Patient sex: M
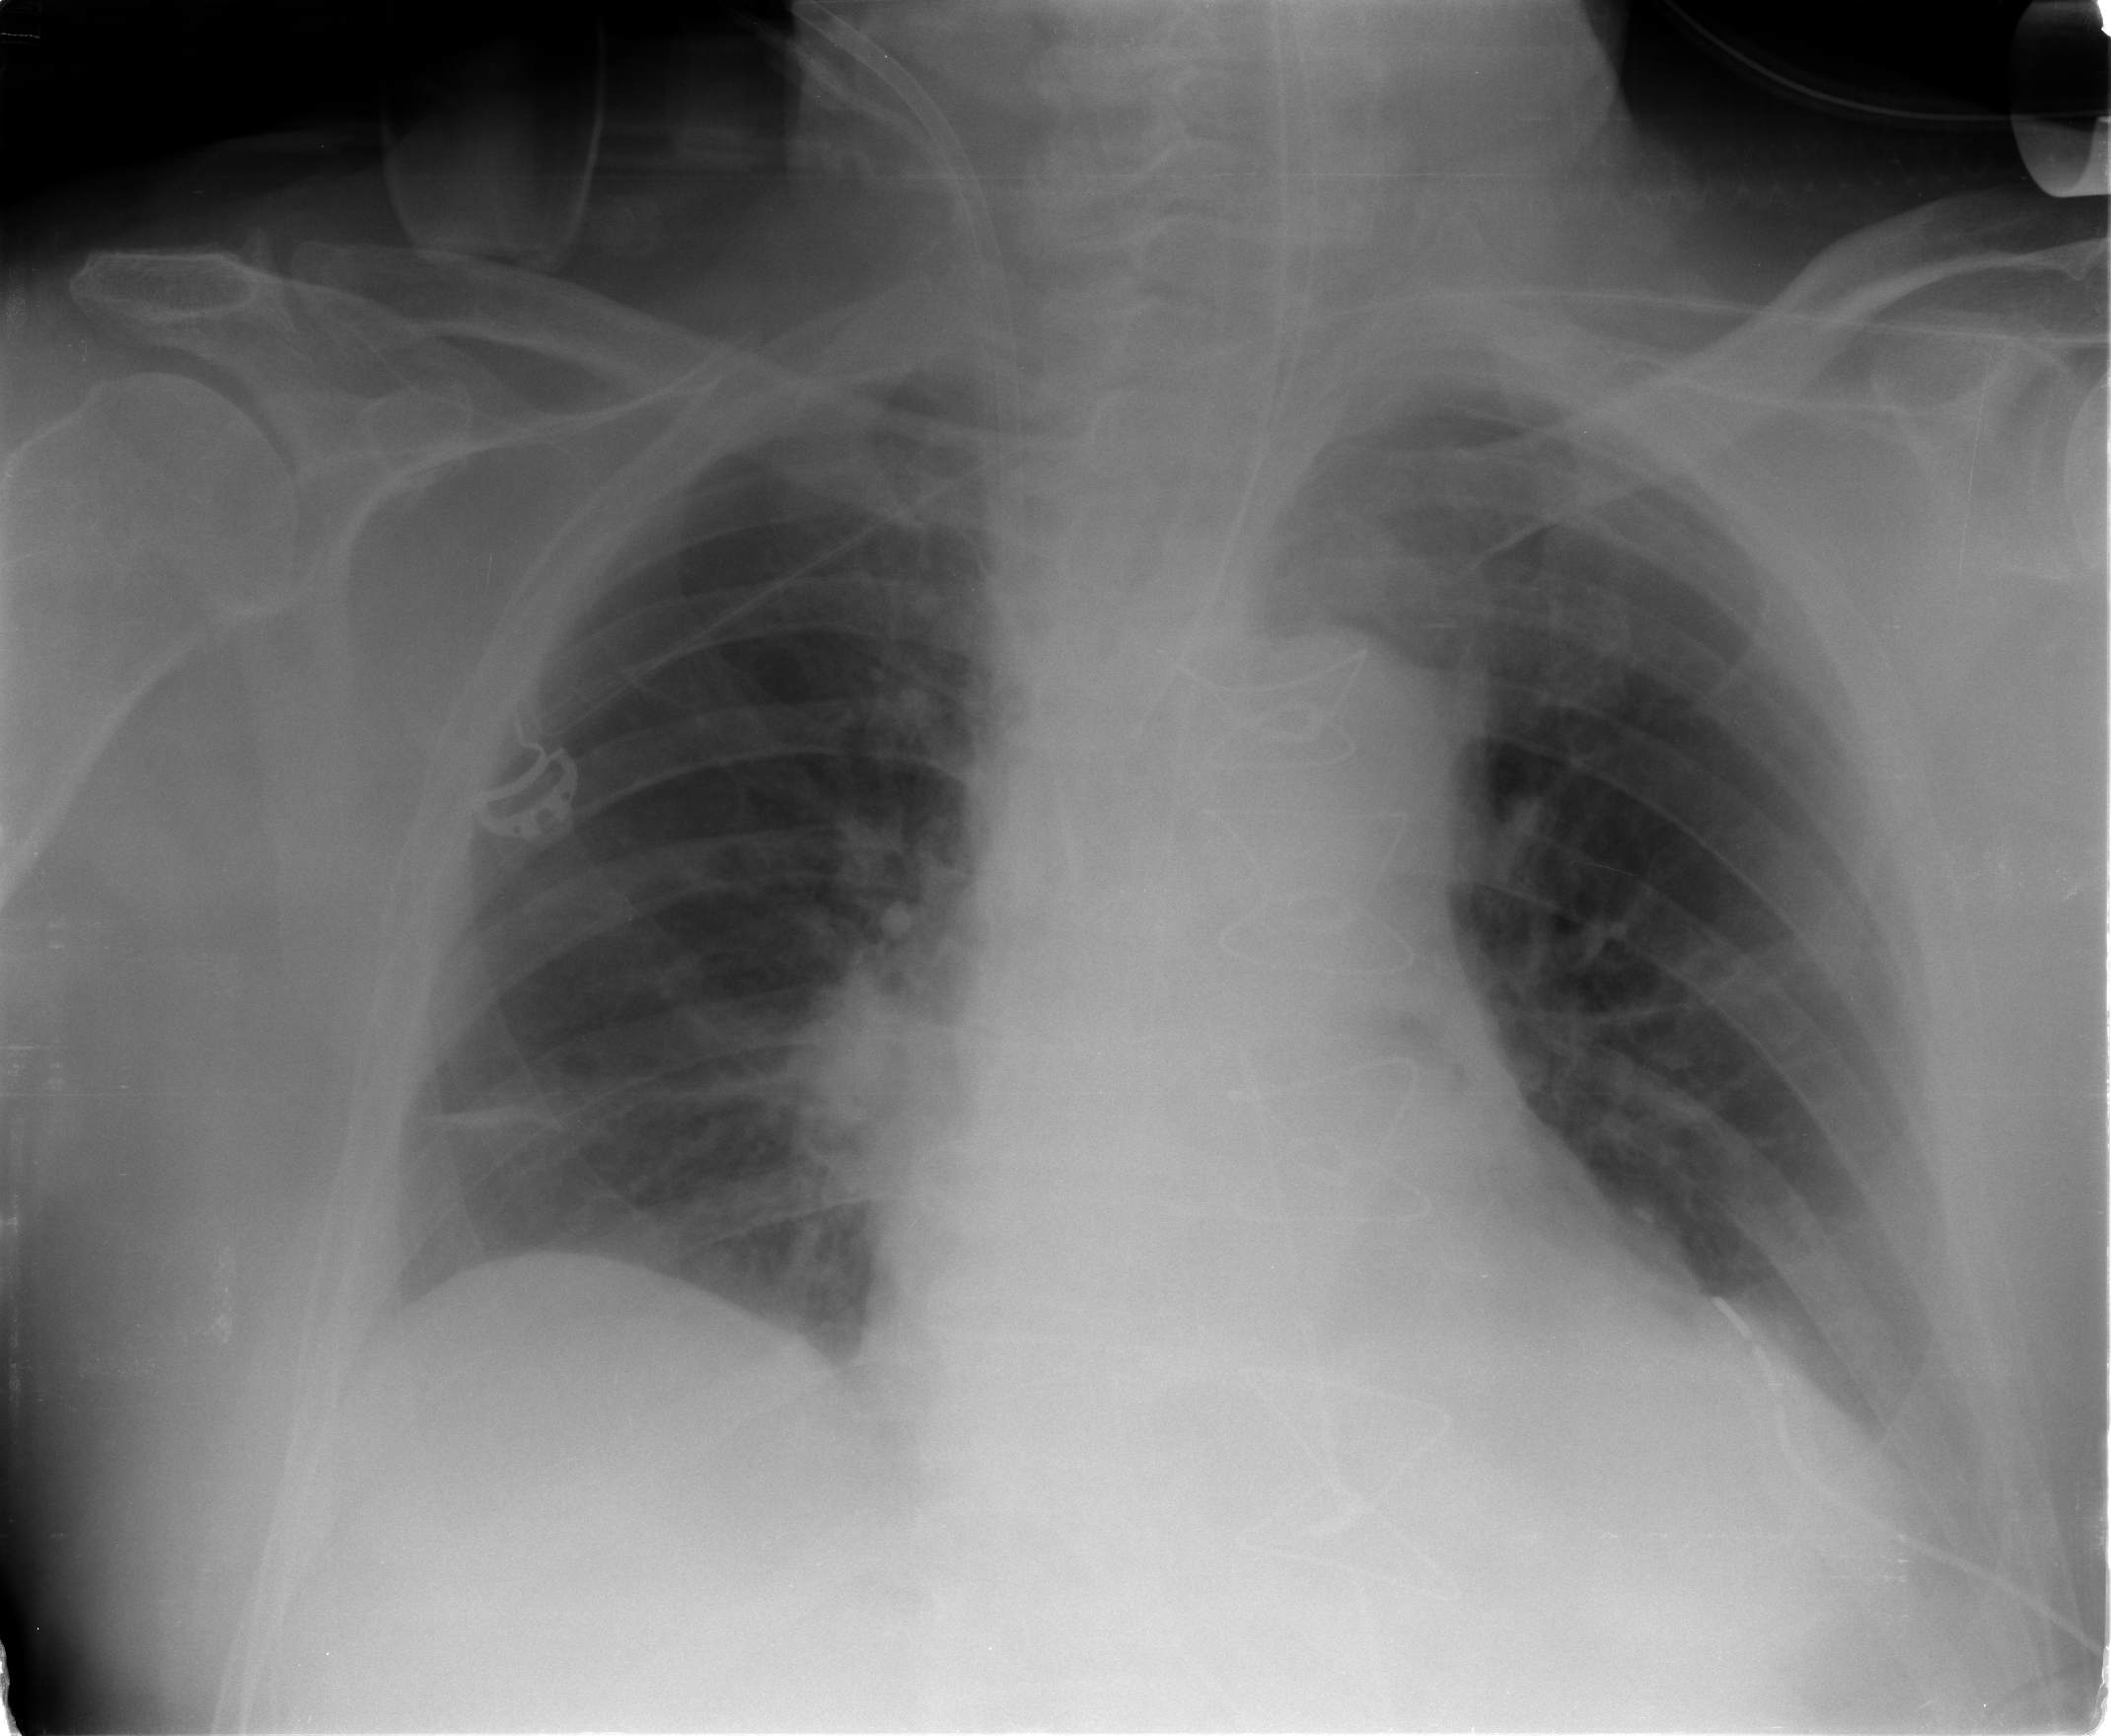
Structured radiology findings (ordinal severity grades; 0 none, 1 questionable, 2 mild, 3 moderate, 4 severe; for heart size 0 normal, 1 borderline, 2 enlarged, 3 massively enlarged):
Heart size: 2
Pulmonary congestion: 2
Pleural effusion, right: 0
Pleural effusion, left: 1
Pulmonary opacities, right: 0
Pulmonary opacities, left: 0
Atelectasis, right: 2
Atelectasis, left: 2